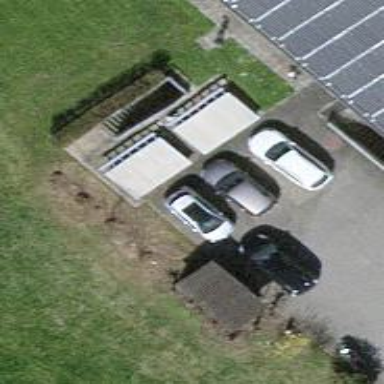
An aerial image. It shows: Parking area with surface.